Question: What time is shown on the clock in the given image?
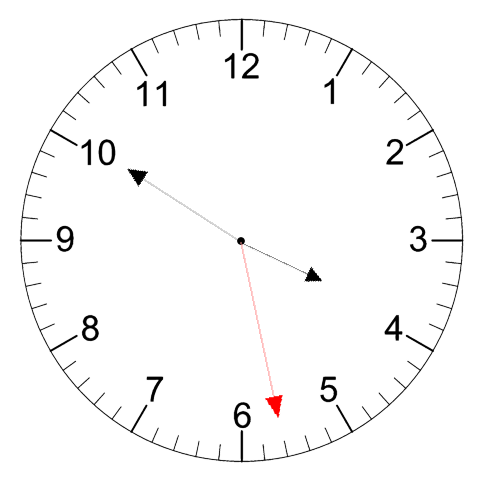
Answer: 03:50:28